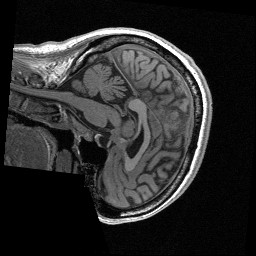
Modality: T1w
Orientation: sagittal
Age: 49
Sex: female